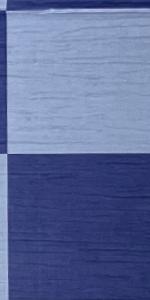
Label: Empty